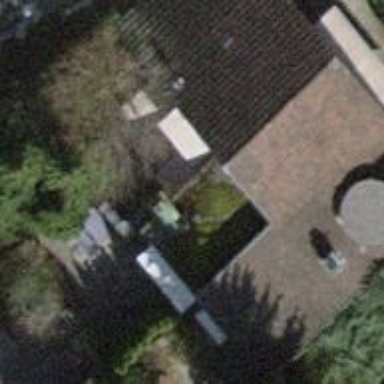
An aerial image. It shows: Detached building.